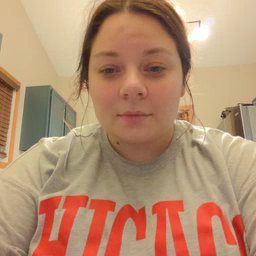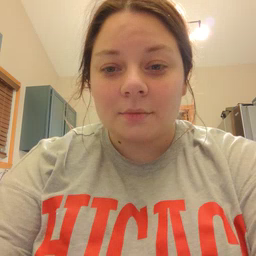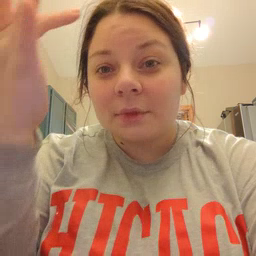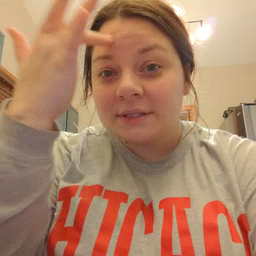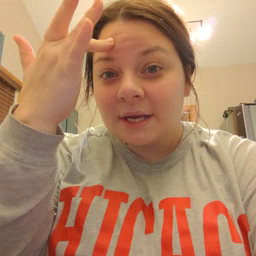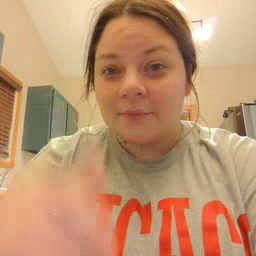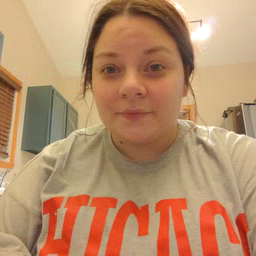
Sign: sick